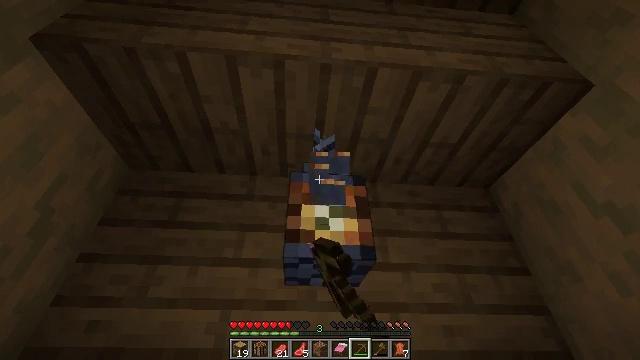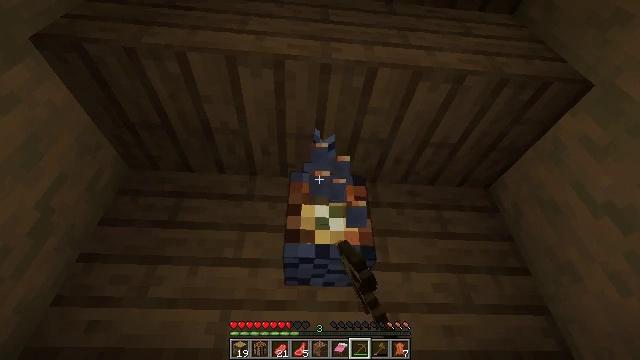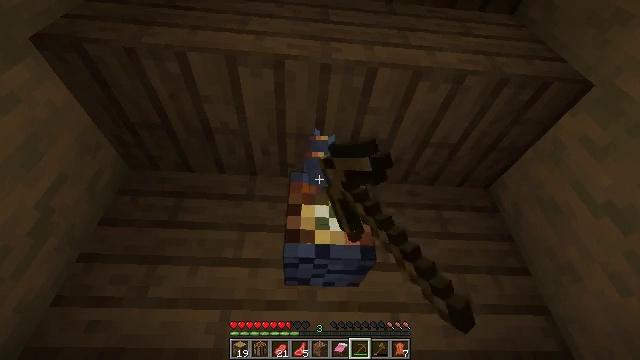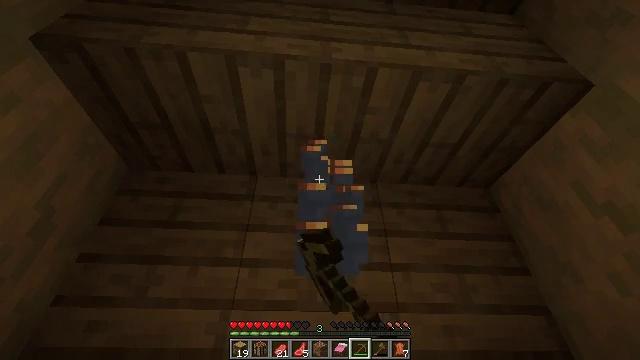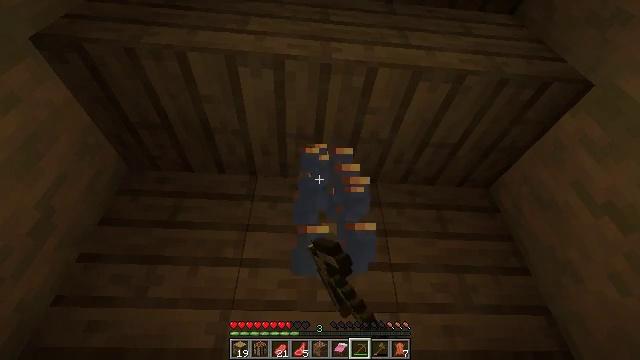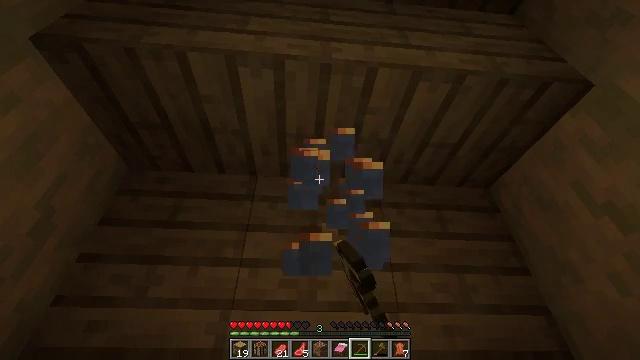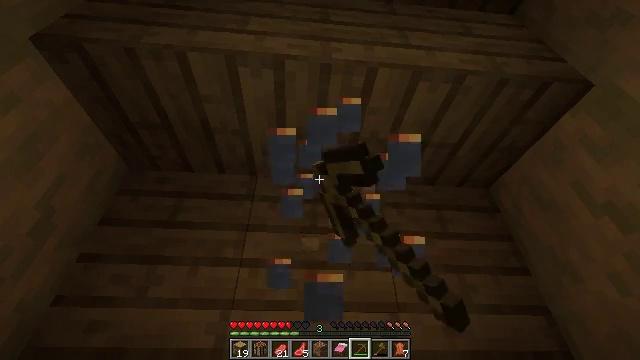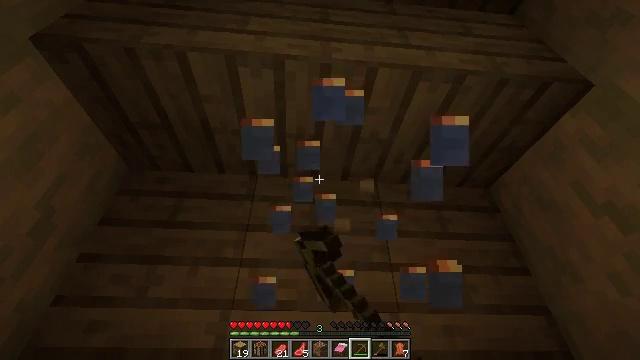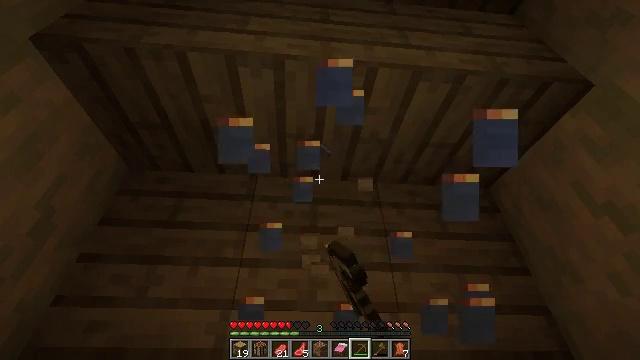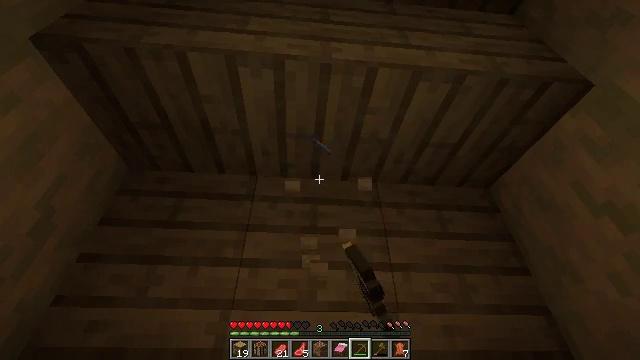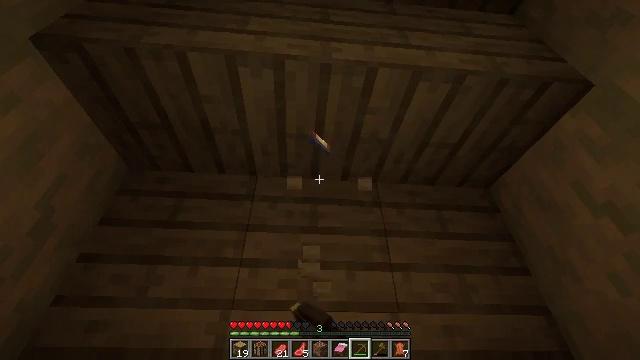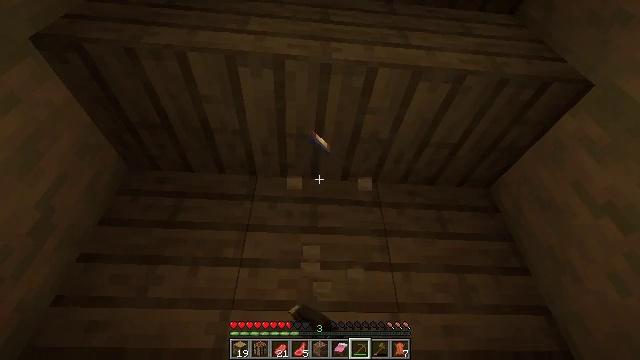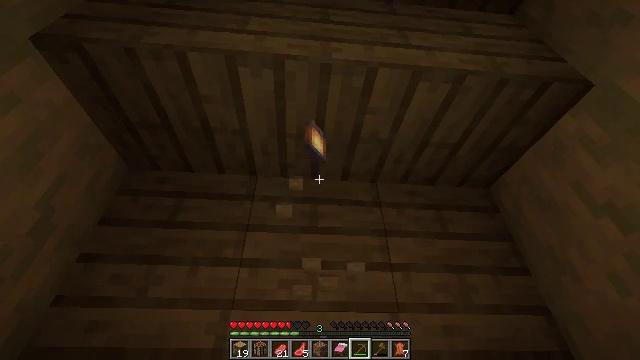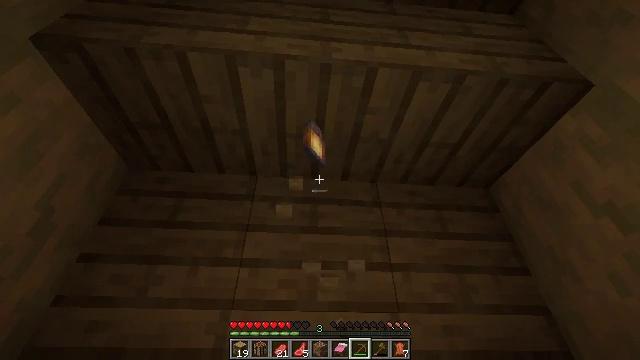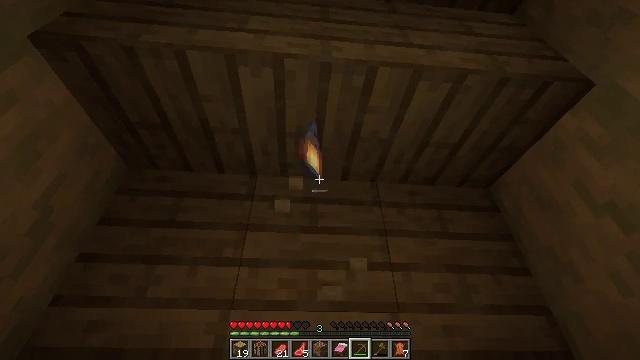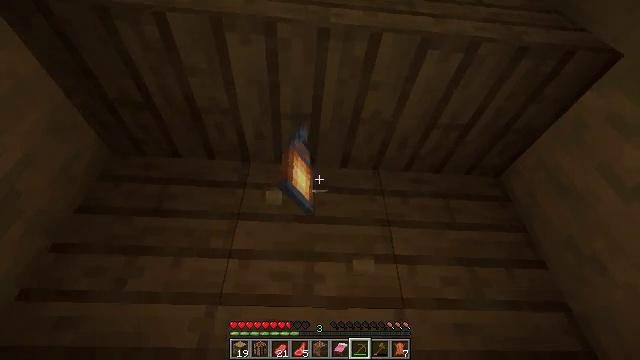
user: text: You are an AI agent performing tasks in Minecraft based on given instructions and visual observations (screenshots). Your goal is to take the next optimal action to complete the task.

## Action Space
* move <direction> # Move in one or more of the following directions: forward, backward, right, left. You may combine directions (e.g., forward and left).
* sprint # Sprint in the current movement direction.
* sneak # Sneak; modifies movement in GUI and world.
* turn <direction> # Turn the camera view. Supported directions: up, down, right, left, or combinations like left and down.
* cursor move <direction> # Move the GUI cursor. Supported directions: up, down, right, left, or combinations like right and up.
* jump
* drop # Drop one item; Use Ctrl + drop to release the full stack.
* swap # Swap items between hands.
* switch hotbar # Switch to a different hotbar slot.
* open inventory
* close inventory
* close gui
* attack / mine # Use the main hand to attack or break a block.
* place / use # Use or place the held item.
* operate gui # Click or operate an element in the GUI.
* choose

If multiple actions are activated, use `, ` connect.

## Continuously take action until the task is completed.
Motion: motion action
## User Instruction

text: Left-click to mine the lantern.
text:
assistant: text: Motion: attack / mine
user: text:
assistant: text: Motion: attack / mine
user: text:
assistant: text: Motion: attack / mine
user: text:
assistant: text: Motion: attack / mine
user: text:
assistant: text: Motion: attack / mine
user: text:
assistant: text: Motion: attack / mine
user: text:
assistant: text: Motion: attack / mine
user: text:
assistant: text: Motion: attack / mine
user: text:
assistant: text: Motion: attack / mine
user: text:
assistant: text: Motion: attack / mine
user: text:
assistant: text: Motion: attack / mine
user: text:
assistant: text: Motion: attack / mine
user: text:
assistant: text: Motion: no_op
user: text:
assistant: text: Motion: move forward
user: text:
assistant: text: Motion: move forward
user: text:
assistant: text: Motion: move forward
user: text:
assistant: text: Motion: no_op
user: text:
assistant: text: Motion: no_op
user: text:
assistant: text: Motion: no_op
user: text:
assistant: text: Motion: no_op
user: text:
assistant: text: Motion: no_op
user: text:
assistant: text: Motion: turn right and down
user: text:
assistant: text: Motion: turn right and down
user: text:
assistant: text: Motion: turn right and down
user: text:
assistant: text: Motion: turn right and down
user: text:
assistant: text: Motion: turn right and up
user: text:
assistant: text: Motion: turn right and up
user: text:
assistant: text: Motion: move forward
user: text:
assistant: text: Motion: move forward
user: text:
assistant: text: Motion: move forward, turn up